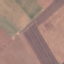
Land use / land cover: AnnualCrop